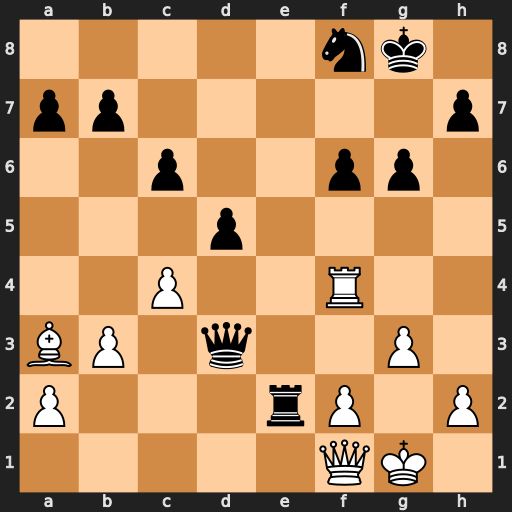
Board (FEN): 5nk1/pp5p/2p2pp1/3p4/2P2R2/BP1q2P1/P3rP1P/5QK1
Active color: w
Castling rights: -
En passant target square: -
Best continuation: Rxf6 Nd7 Re6